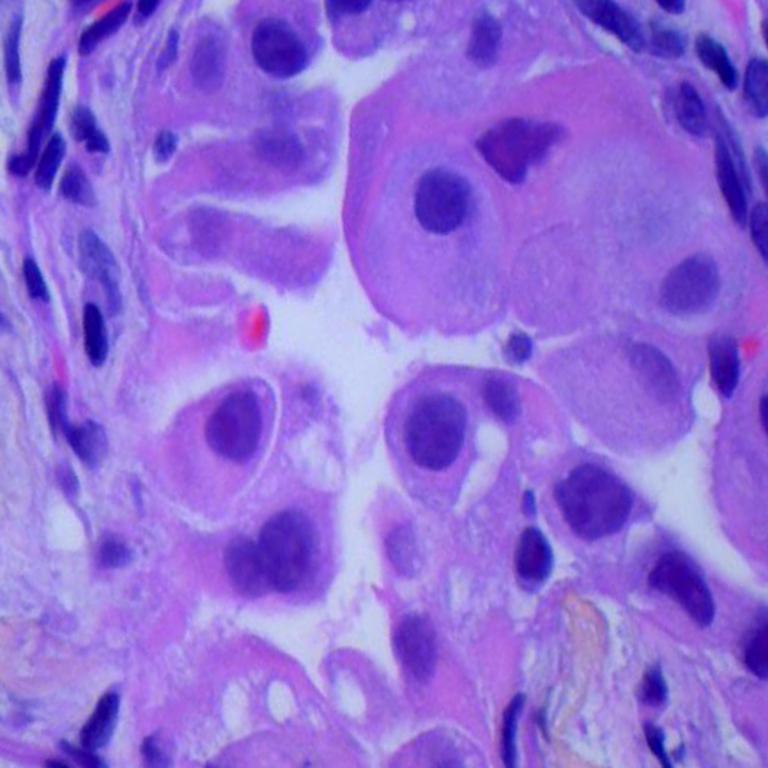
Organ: lung
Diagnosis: adenocarcinomas